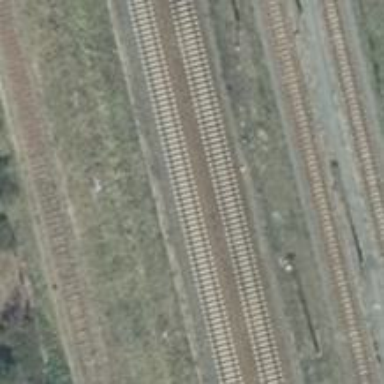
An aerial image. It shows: Railway signal.